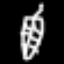
Label: leaf